Question: Please i need help in removing the gray line under my logo "HeraldHome" after i toggle the nav in the image below. i have tried everything i can but it still remains the same;am using bootstrap, and here is my code for the nav:
'''
<nav class="navbar navbar-default navbar-fixed-top" role="navigation">
<div class="navbar-header">
<button style="background-color:white;border:1px yellowgreen;" type="button" class="navbar-toggle collapsed" data-toggle="collapse" data-target="#collapse" aria-expanded="false">
<span class="sr-only">Toggle navigation</span>
<span class="icon-bar"></span>
<span class="icon-bar"></span>
<span class="icon-bar"></span>
</button>
<a class="navbar-brand" href="" style="font-size:39px;color:white;font-family:Grenadier NF;font-style:italic;padding-left:20px;">Herald<span style="font-size:34px;font-style:italic;">home</span></a>
</div><!--navbar-header-->
<div class="container">
<div class="collapse navbar-collapse" id="collapse">
<ul class="nav navbar-nav navbar-right">
<li class="ctive"><a href="" style="color:white;"><i class="fa fa-home"></i><br>Home</a></li>
<li><a href="" style="color:white;"><i class="fa fa-delicious"></i><br>About Us</a></li>
<li><a href="" style="color:white;"><i class="fa fa-glass"></i><br>Menu</a></li>
<li><a href="" style="color:white;"><i class="fa fa-calendar-minus-o"></i><br>Events</a></li>
<li><a href="" style="color:white;"><i class="fa fa- envelope"></i><br>Contact Us</a></li>
</ul>
</div><!--navbar-collapse-->
</div><!--container-->
<nav><!--navbar-->
'''

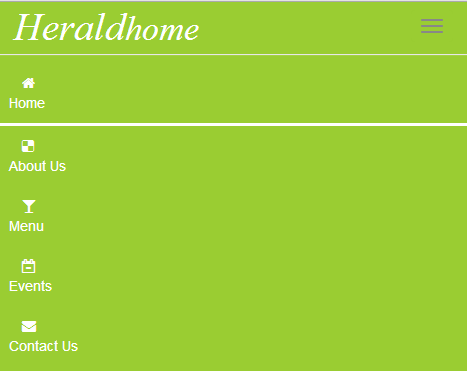
Answer: Look for a:
'''
.navbar-default .navbar-collapse, .navbar-default .navbar-form {
border-color: #e7e7e7;
}
'''
DO NOT alter your bootstrap.css. Use a stylesheet to overwrite your bootstrap css by re-addressing the same class and resetting the border with:
'''
border-color:transparent;
'''